Question: I'm trying to assign blue text like this, exactly like this

I'm using my own text field.
In hex the color is #336699
I need to access my text color to this, I would have liked to use a UIColor but there doesn't seem to be one.
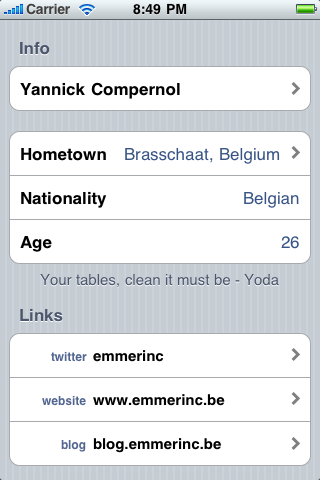
Answer: 'UIColor' needs it's values in RGB/255.0f. You can find <URL> a converter. In your case, your color is R:51, G:102, B:153.
So the code to get your 'UIColor' is then:
'''
UIColor *myColor = [UIColor colorWithRed:51.0f/255.0f green:102.0f/255.0f blue:153.0f/255.0f alpha:1.0f];
'''